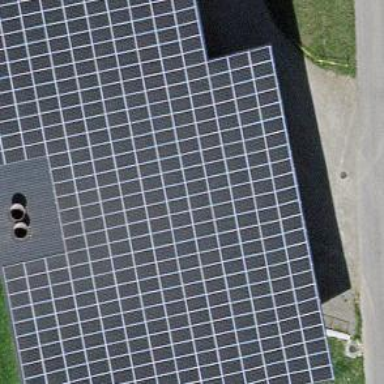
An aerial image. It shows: Solar power generator.